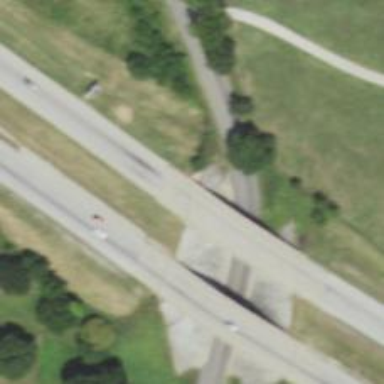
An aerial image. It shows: Beam-structured bridge on motorway.